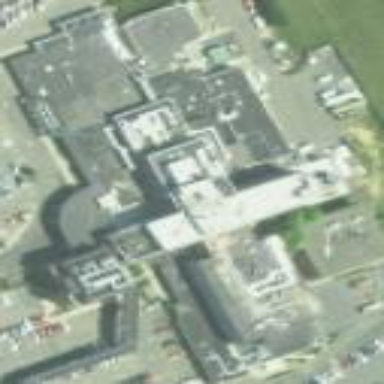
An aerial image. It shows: Hospital building.